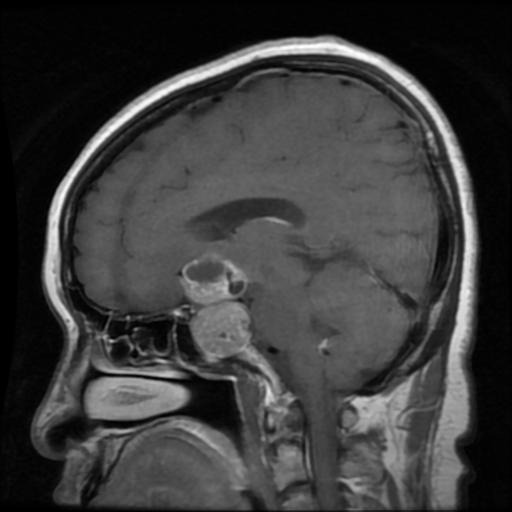
Label: pituitary